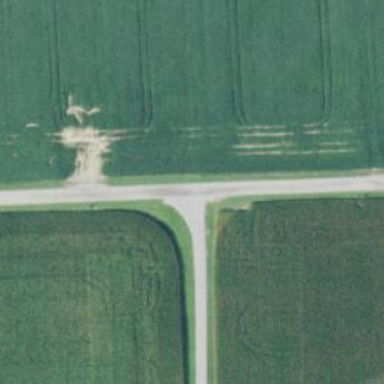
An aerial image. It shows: Tertiary road.